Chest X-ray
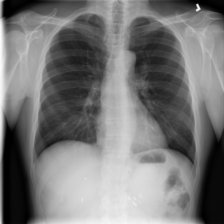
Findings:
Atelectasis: negative
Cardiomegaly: negative
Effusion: negative
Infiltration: negative
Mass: negative
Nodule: negative
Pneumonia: negative
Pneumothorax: negative
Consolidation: negative
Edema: negative
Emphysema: negative
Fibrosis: negative
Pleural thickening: negative
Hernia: negative